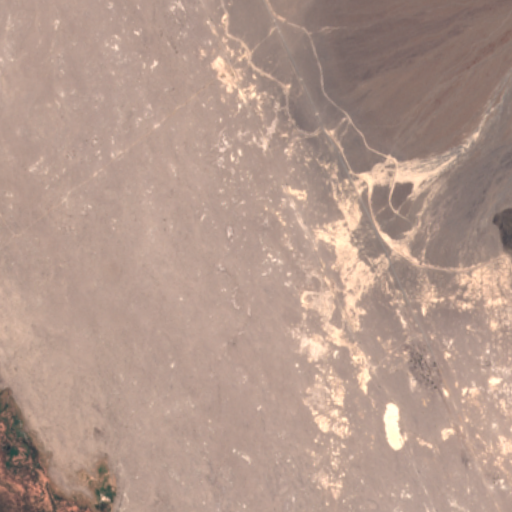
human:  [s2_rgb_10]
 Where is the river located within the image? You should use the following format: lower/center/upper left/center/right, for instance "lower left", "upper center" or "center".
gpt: The river is located in the left of the image.
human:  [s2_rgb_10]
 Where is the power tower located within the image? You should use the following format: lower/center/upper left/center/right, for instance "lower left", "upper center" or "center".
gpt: There is no power tower in the image.